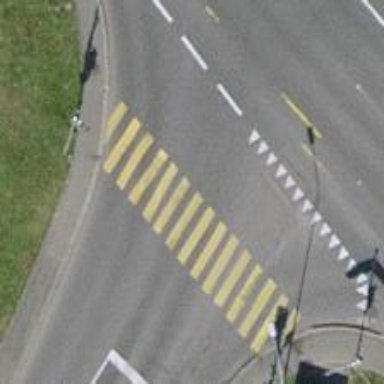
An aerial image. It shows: Marked crossing with zebra stripes on the road.